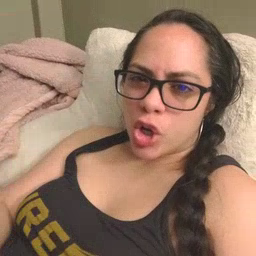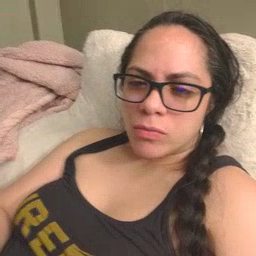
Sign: shower